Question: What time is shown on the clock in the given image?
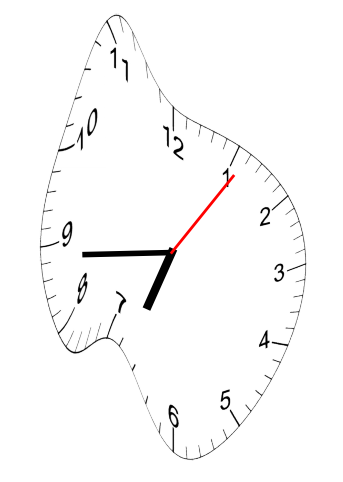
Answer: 06:44:06